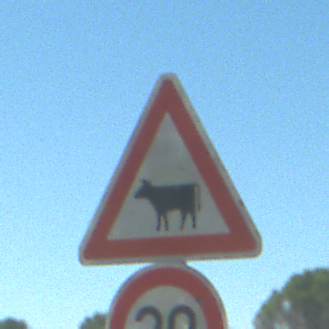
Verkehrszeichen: ViehtriebRechts
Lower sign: Geschwindigkeit30
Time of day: Midday
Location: Outdoor (Special)
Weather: PartlyCloudy
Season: NotSpecified
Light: Natural